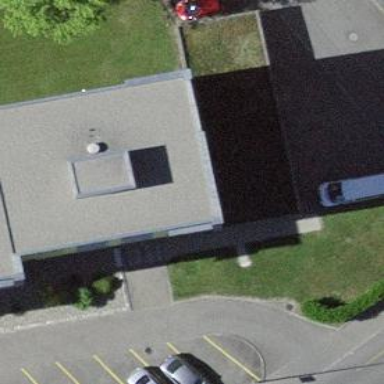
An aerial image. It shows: Residential building with flat roof.